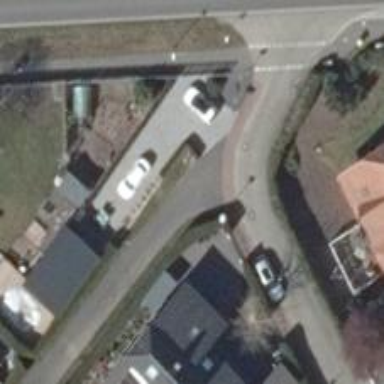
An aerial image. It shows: Asphalt road in living street.